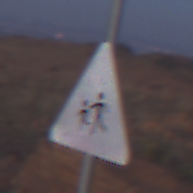
Verkehrszeichen: KinderRechts
Umgebung: Outdoor, Nature
Tageszeit: SunriseSunset
Wetter: Clear
Licht: Natural
Jahreszeit: NotSpecified
Kontrast: LowContrast